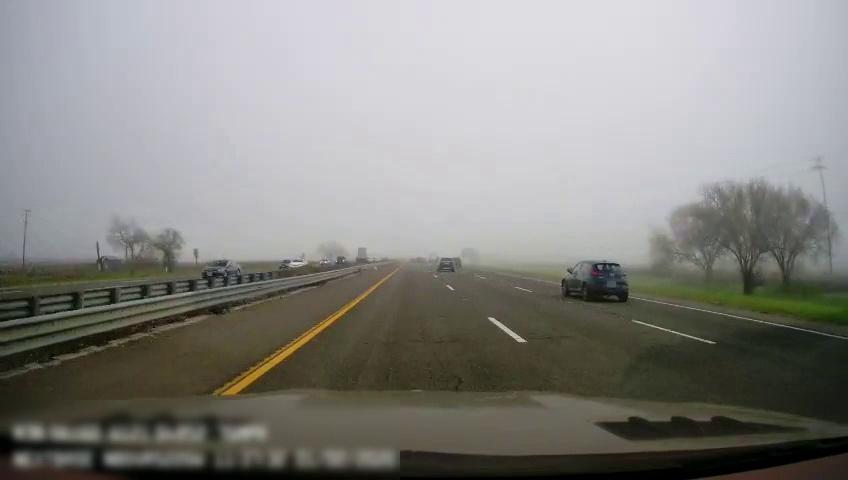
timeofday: Day
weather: Cloudy
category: Drivable Space
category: Drivable Space
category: Vehicles | Car
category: Vehicles | Car
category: Vehicles | Car
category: Vehicles | Car
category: Vehicles | Truck
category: Vehicles | Car
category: Vehicles | Other LV
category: Vehicles | Van
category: Vehicles | SUV
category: Lanes | Current Lane
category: Lanes | Current Lane
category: Lanes | Alternate Lane
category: Lanes | Alternate Lane
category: Lanes | Alternate Lane
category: Lanes | Opposite Lane
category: Lanes | Opposite Lane
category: Traffic | Signs
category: Traffic | Signs